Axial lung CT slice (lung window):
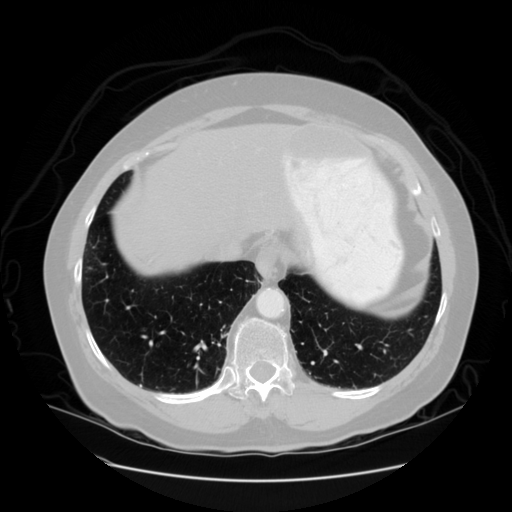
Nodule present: no